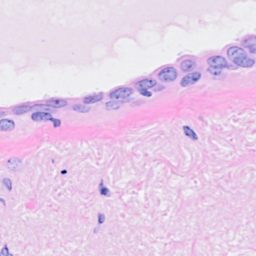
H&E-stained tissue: Breast